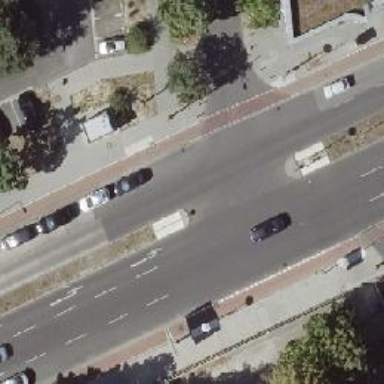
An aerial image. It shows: Asphalt footway with unmarked crossing.